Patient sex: F
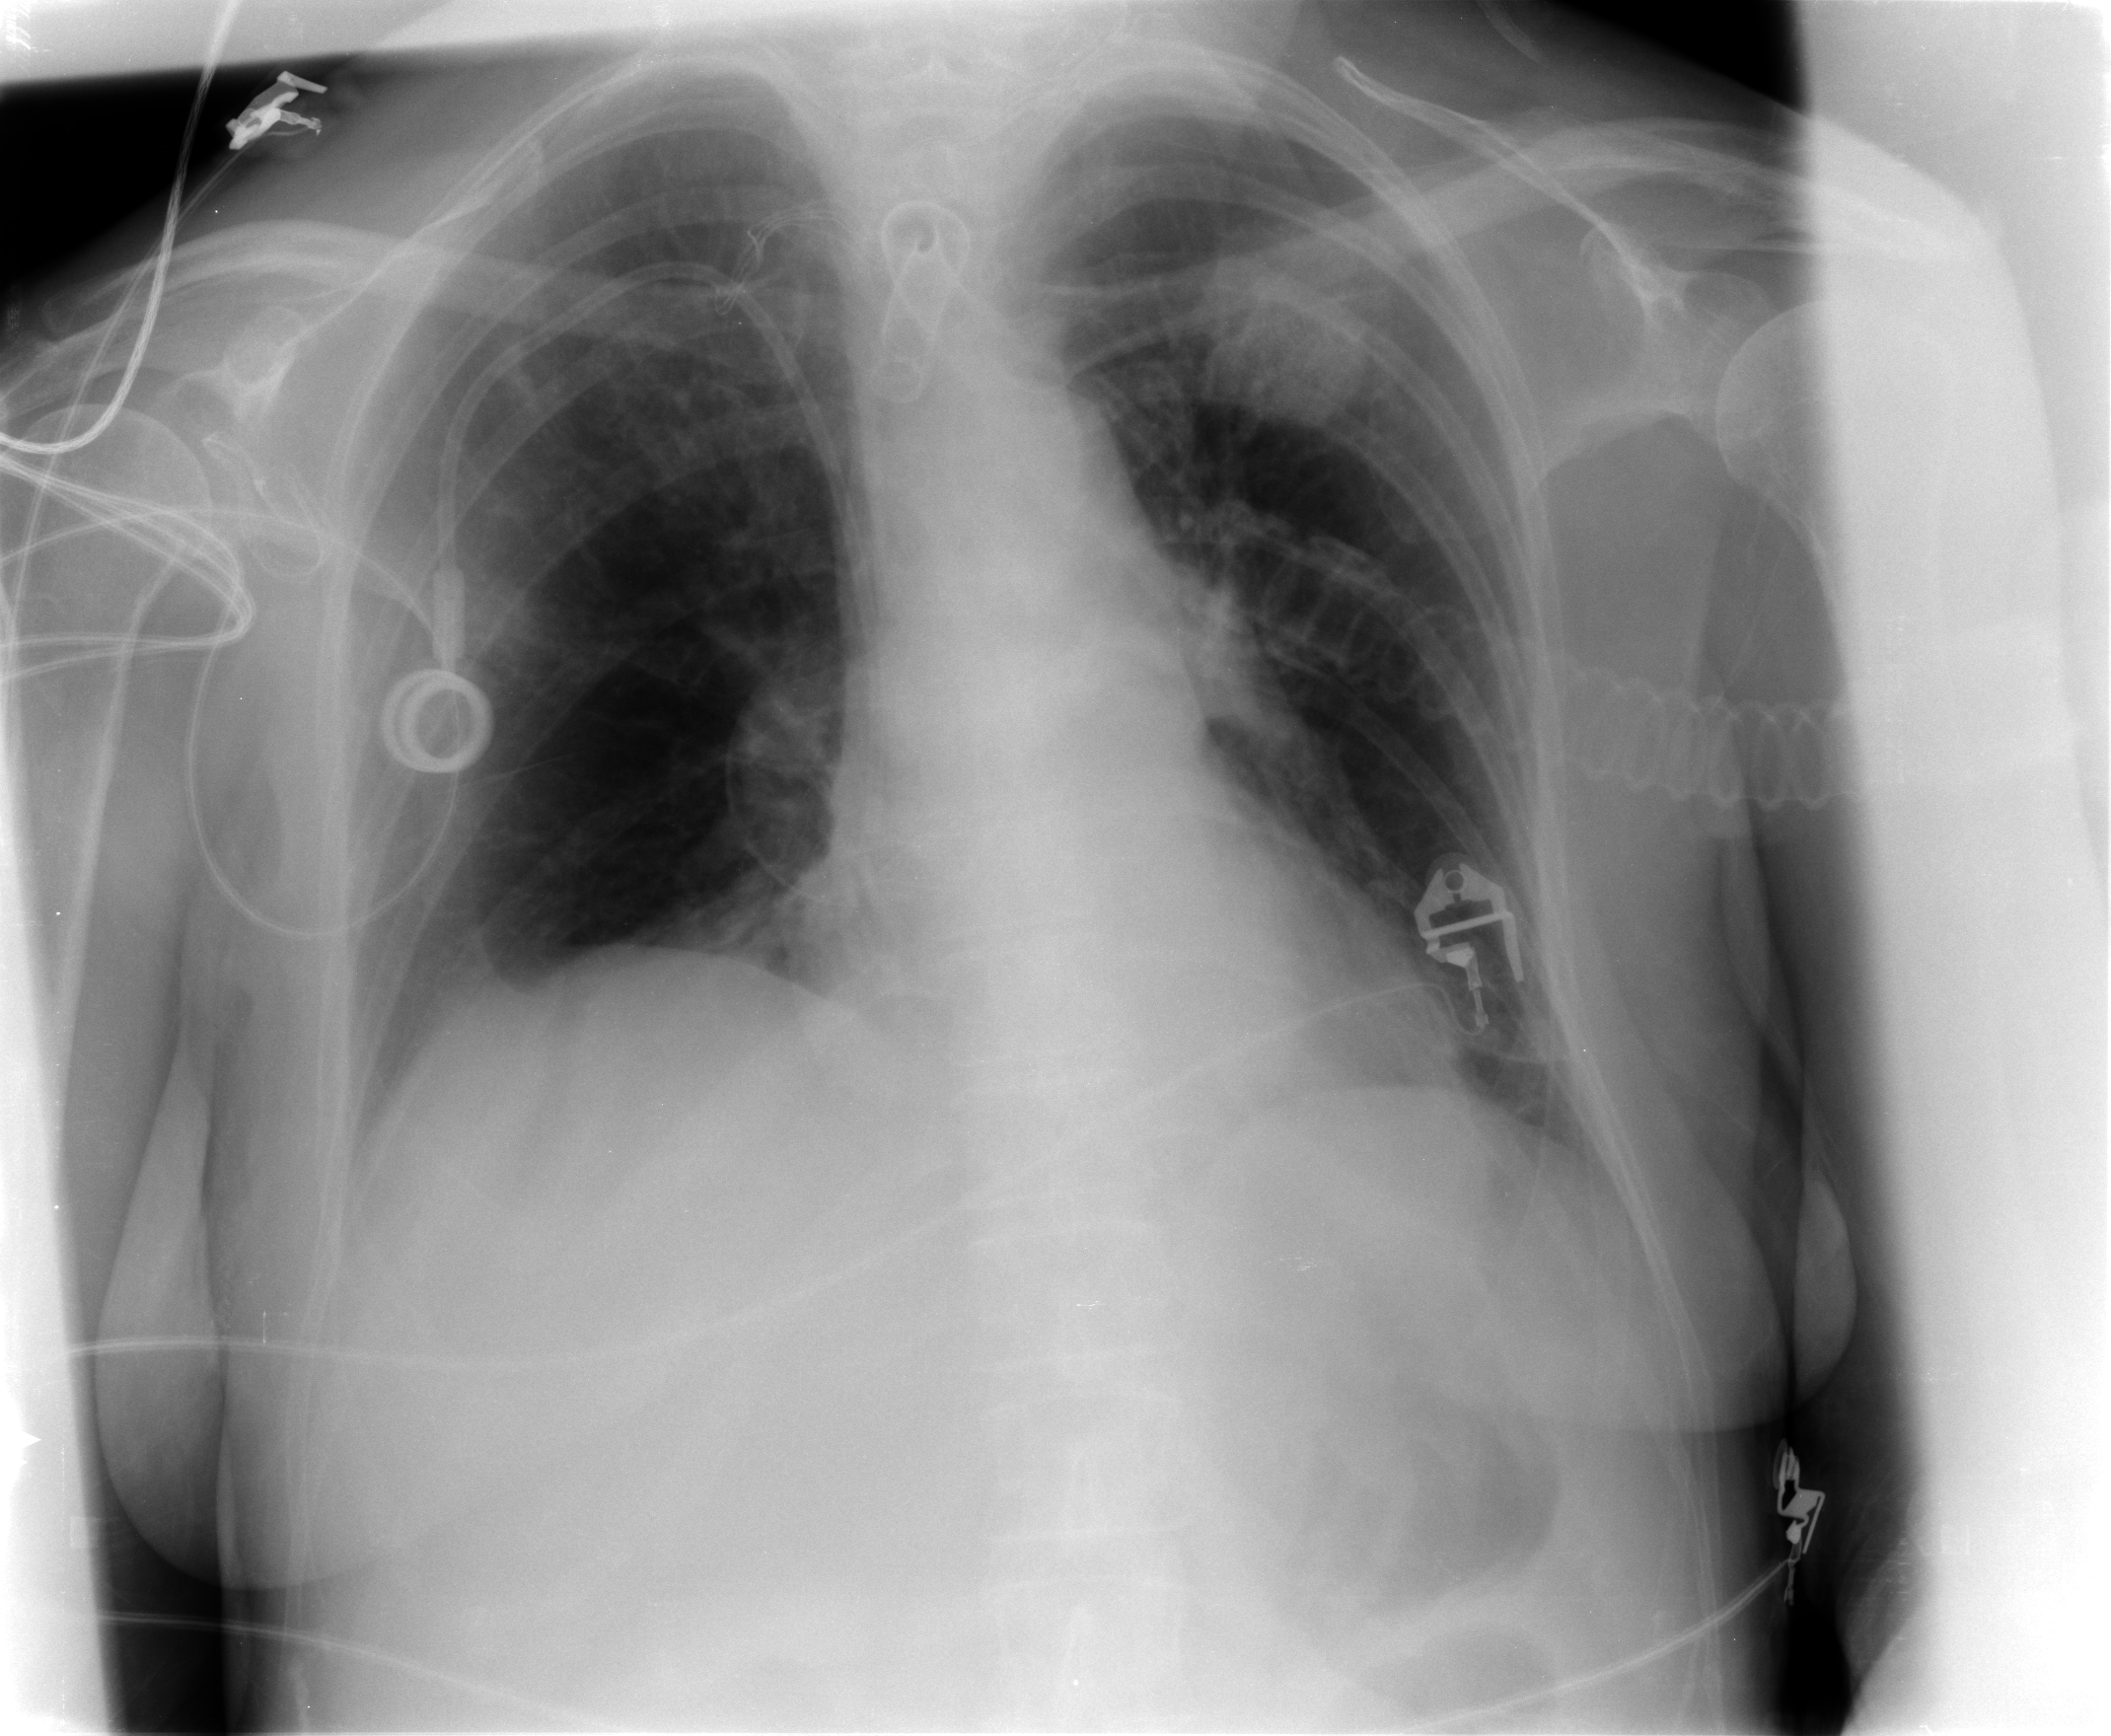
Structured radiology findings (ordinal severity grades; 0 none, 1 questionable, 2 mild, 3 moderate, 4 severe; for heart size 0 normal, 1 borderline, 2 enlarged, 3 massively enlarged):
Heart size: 1
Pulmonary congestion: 2
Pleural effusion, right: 2
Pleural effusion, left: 1
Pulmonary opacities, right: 1
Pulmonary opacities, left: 0
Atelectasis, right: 2
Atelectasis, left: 1